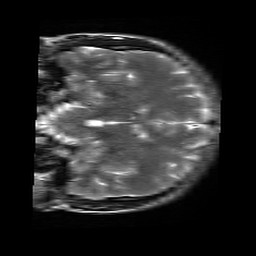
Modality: T2w
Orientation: coronal
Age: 22
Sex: male
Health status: healthy
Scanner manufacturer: siemens
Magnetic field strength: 3 T
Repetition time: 4.01 s
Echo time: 0.116 s